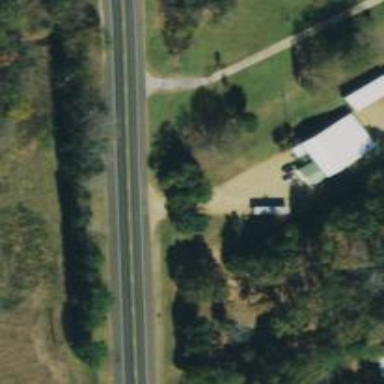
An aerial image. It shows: Driveway.